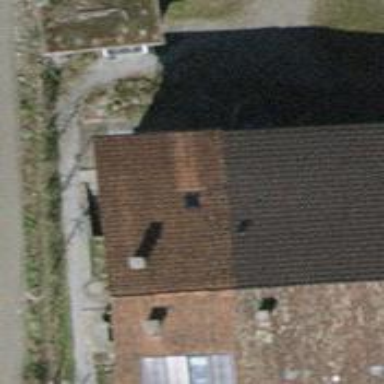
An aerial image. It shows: Terrace building.